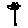
Label: flower